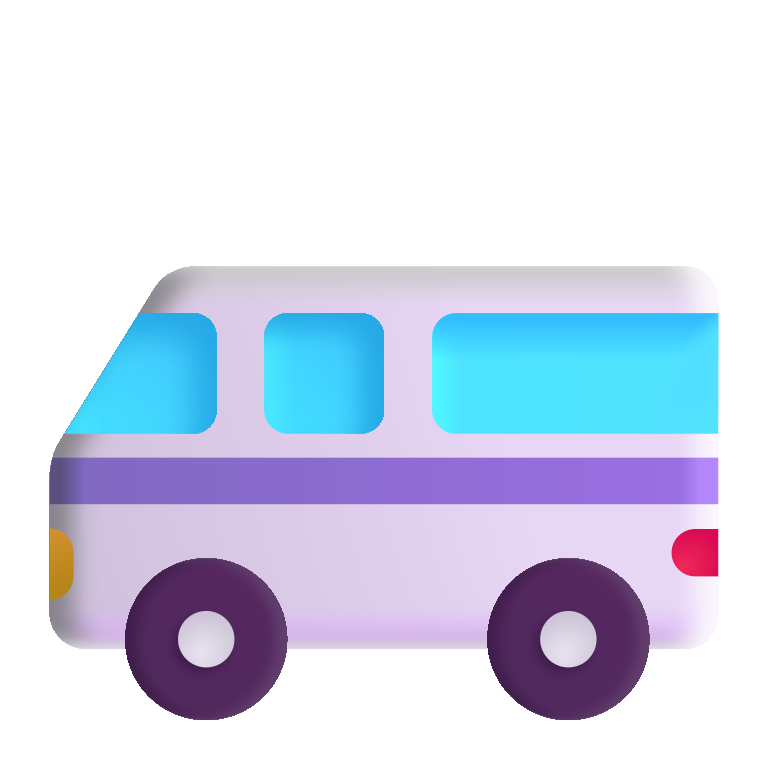
minibus color